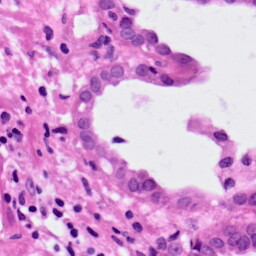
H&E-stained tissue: Lung